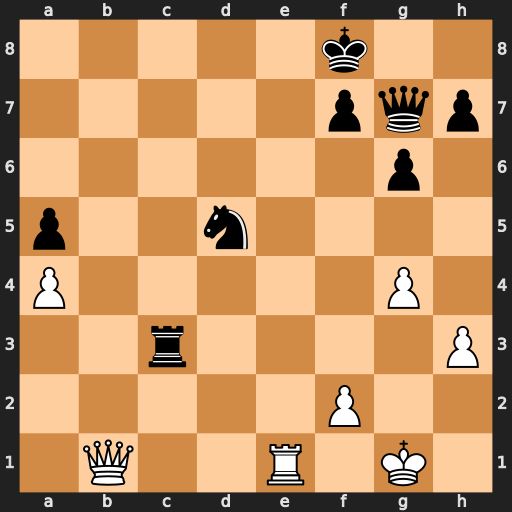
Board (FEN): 5k2/5pqp/6p1/p2n4/P5P1/2r4P/5P2/1Q2R1K1
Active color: w
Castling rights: -
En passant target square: -
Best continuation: Qb8+ Rc8 Qxc8#